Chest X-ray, AP view. Patient: 50 years old, sex M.
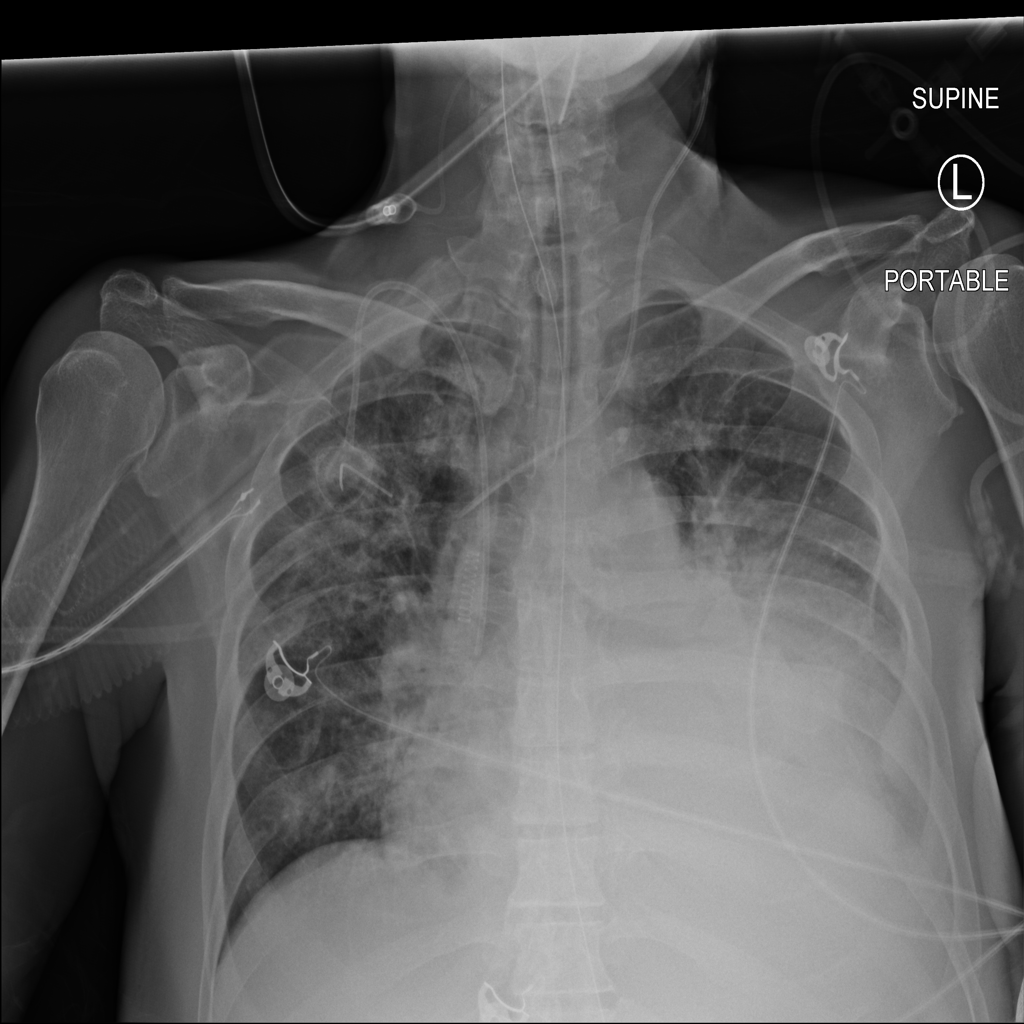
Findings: Effusion